Question: Below the screenshot, it seems to be successful only in one Availability Zone.

I checked the codedeploy logs for a failed instance, and I found that there was an error, I think it is recognized as an on-premise instance.
> 2018-01-10 04:40:22 INFO [codedeploy-agent(2696)]: or not readable2018-01-10 04:40:43 ERROR [codedeploy-agent(2696)]: CodeDeploy Instance Agent Service: CodeDeploy Instance Agent Service: error during start or run: InstanceMetadata::InstanceMetadataError - Not an EC2 instance and region not provided in the environment variable AWS_REGION. Please specify your region using environment variable AWS_REGION.......
I've searched for about three days for this issue, but there was no mention in the AWS documentation. In the production env, I plan to use two Availability Zones attached to the auto scaling group. I wonder if I'm overlooking the other thing except CodeDeploy... What should I check? Thank you in advance.
[Updated]
I update with ASG and ASG Config screent shot. There's no special, it's vanila and default process. I waiting 5 days from AWS support center but still pending response.
Auto Scaling Group -----
<URL>
Auto Scaling Group Launch Config -----
<URL>
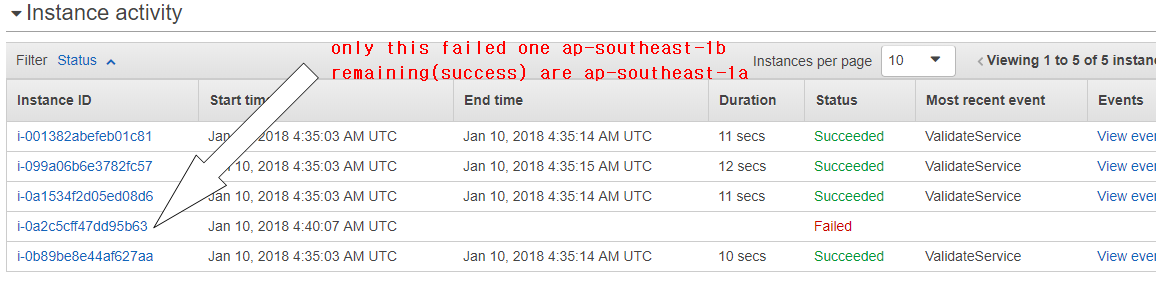
Answer: Finally, I found out why codedeploy failed across multiple availability zones on Windows 2016. Also, this problem seems to be an issue with Windows 2016 EC2 itself rather than ASG or codedeploy(I have not tested it on linux). There are 2 solutions I found,
1. Shut down the server safely by clicking the button "Shutdown with Syspre" in Ec2LaunchSettings. And then you can create AMI as usal.
<URL>
1. Run the C:\ProgramData\Amazon\EC2-Windows\Launch\Scripts\InitializeInstance.ps1 -Schedule script manually. The argument "-Schedule" is required. And then you can create AMI as usal.
<URL>
The first method is an intuitive and convenient way(GUI), and the second method is appropriate for automate a powershell script. I have confirmed that both methods succeed in deploying to multiple AZs. There were no errors in the logs recorded by codedeployagent.
To be more specific, codedeployagent leaves various logs at the time of deployment, and I found that the agent seems to use meta-info from 169.254.169.254. When I failed, the log say "You are On-Premise Instance.". Probably the deployment fails because the instance can not get meta-info. In the following document, I have received a lot of help and all of my solutions are listed.
<URL>
Especially, in the document
> .....In Windows PowerShell, run the following command so that the system schedules the script to run as a Windows Scheduled Task. The script runs one time during the next boot and then disables these tasks from running again....
'''
C:\ProgramData\Amazon\EC2-Windows\Launch\Scripts\InitializeInstance.ps1 -Schedule
'''